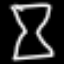
Label: hourglass